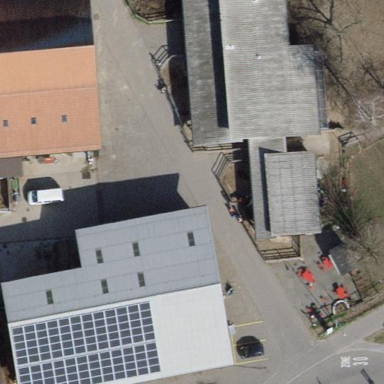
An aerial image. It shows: Farm building.